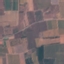
Land use / land cover: PermanentCrop